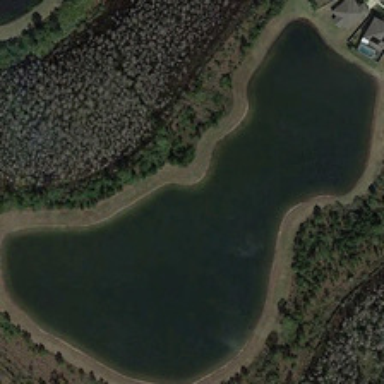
Many green trees are near an irregular pond .